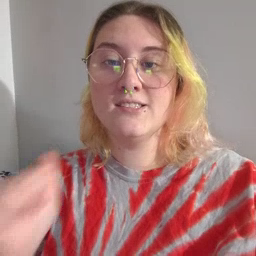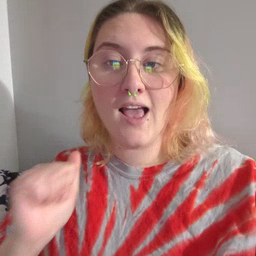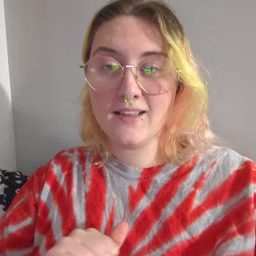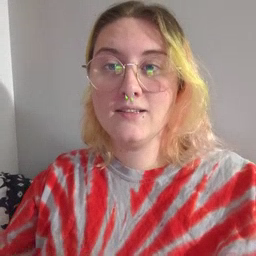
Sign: jacket